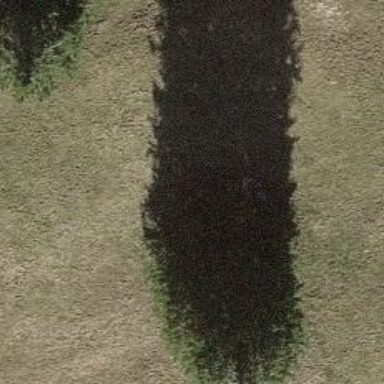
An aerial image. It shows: Single tag "natural: tree."